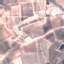
Land use / land cover: PermanentCrop